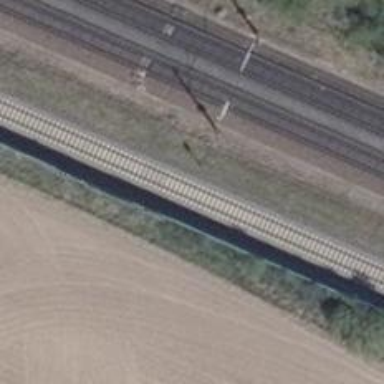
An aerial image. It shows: Railway milestone with catenary mast.